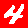
Digit: 4